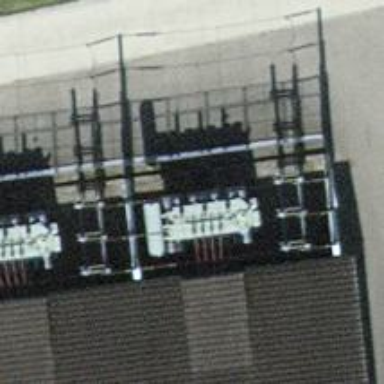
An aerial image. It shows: Transformer is shown.